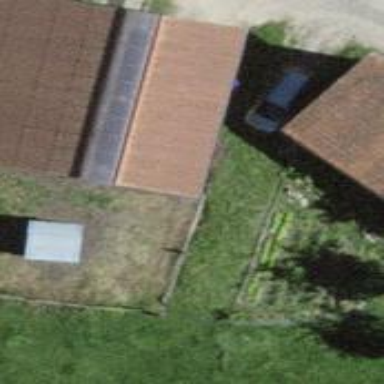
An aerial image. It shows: Farm auxiliary building.